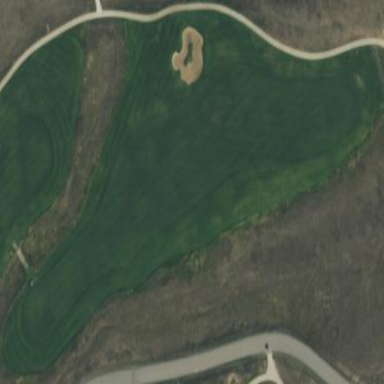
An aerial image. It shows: Area with grass used as rough in golf course.